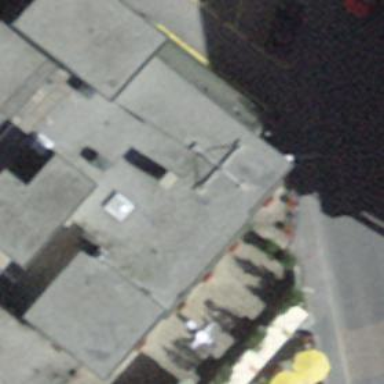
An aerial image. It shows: Hotel.